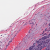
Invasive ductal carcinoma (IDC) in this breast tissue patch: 1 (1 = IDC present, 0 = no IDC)